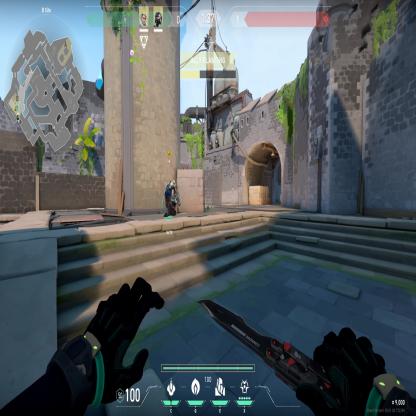
Label: teammate